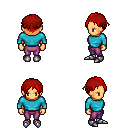
a pixel art fantasy rpg character, female body template, human, tanned skin, teal long-sleeve shirt, magenta pants, red parted hairstyle, red bandana, metal boots, four views (front, back, left, right), 2x2 character sprite sheet, small pixel art, hard edges, no anti-aliasing